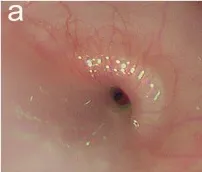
(a-c) Gastrointestinal endoscopic pictures and the pathological sections. (a) Gastroscopic pictures showed chronic superficial gastritis.
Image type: endoscopy (airway_endoscopy)